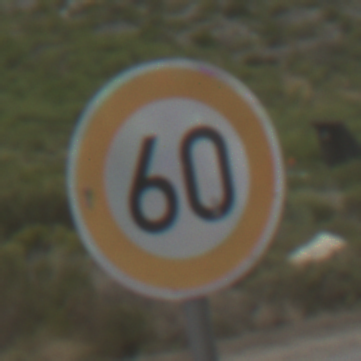
Verkehrszeichen: Geschwindigkeit60
Umgebung: Outdoor, Nature
Tageszeit: Midday
Wetter: Overcast
Licht: Natural
Jahreszeit: NotSpecified
Kontrast: LowContrast